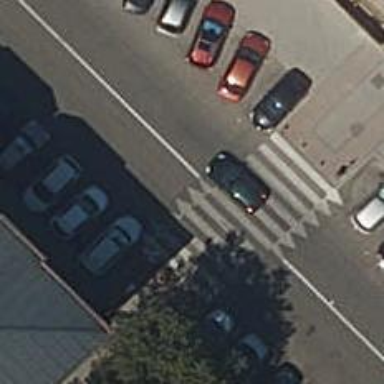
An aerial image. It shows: Zebra crossing on footway.